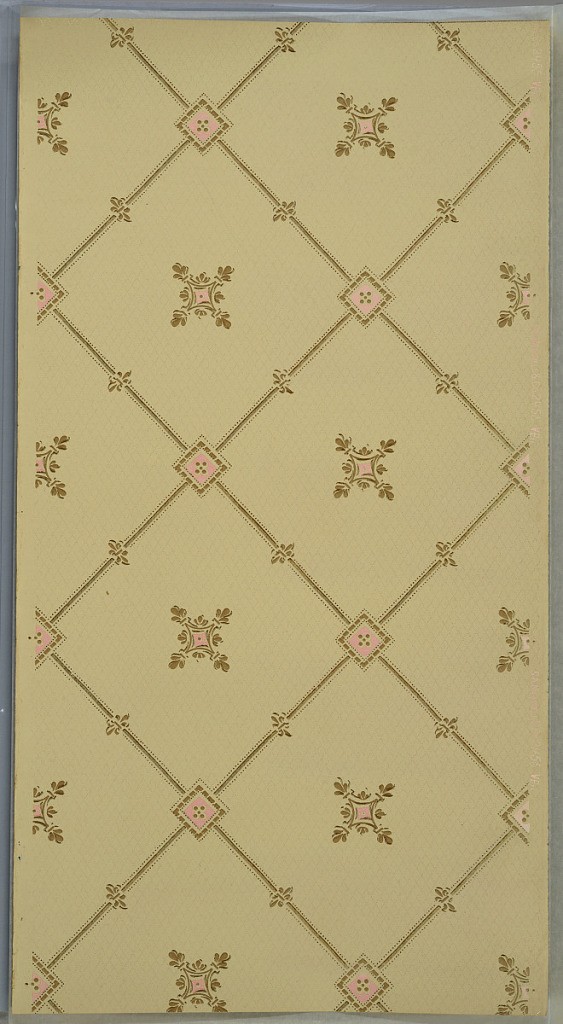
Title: Ceiling paper
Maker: Maxwell & Co., S.A., Chicago, Illinois, USA
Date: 1905–1915
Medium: Machine-printed paper, liquid mica
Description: Lattice pattern with square joints, fleur-de-lis, beading, and flower insets. Background of dotted diamond grid in white mica. Beige ground. Printed in tan, gold mica, pink, white mica.
Printed in selvedge: "S. A. Maxwell & Co. 2455" "VB(?)"